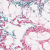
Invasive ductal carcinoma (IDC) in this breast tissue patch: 0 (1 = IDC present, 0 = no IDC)